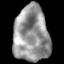
Tissue: lung
Cell type: Epithelial cells
Senescence score: 0.1808
Nuclear area (px): 1934
Mean DAPI intensity: 149.48